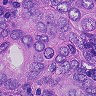
Metastatic tissue present: yes